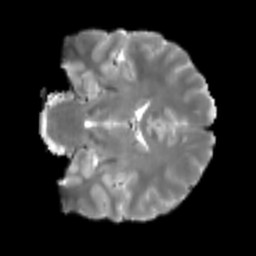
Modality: T2w
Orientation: coronal
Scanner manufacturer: siemens
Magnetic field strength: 3 T
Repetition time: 4 s
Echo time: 0.0594 s